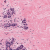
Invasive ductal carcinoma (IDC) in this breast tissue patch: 0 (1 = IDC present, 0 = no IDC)